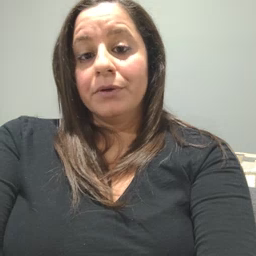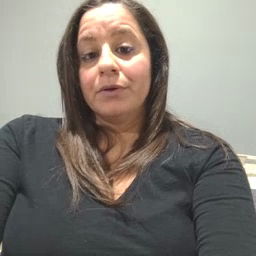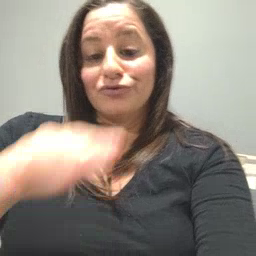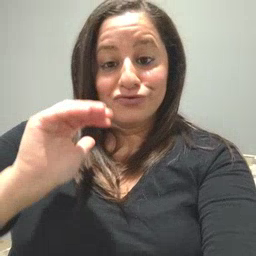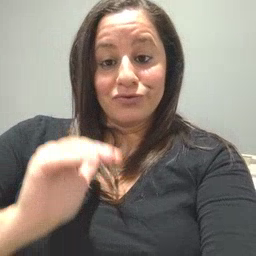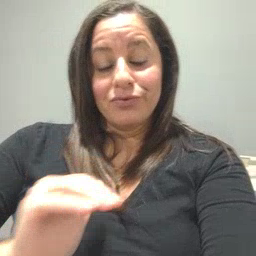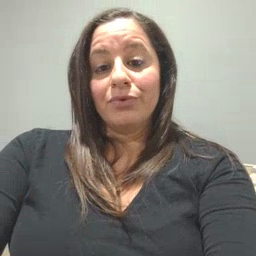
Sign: child